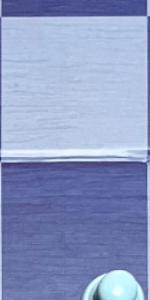
Label: Empty